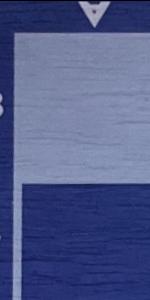
Label: Empty